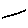
Label: line